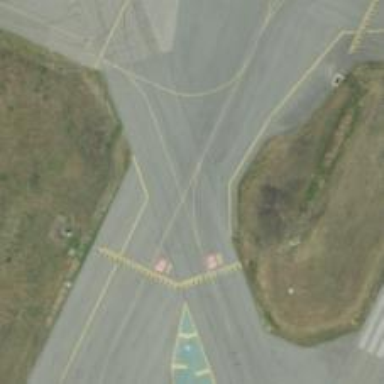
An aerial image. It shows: Image of taxiway at airport.